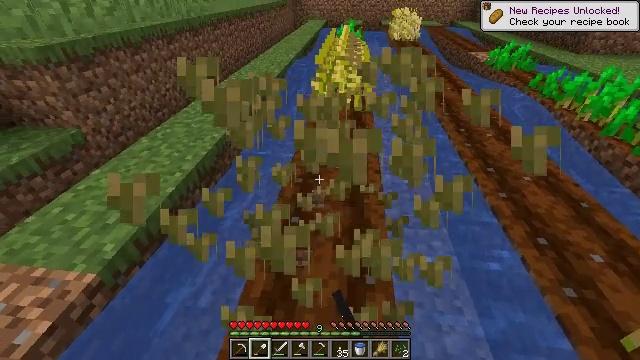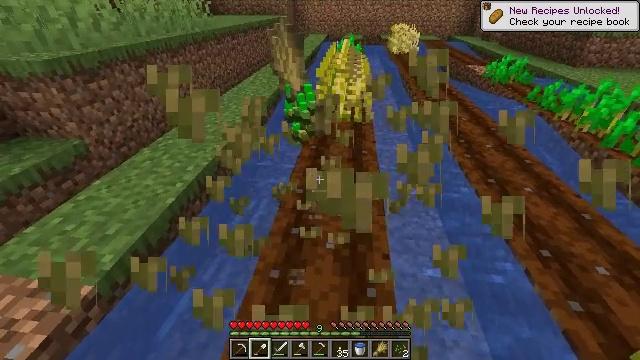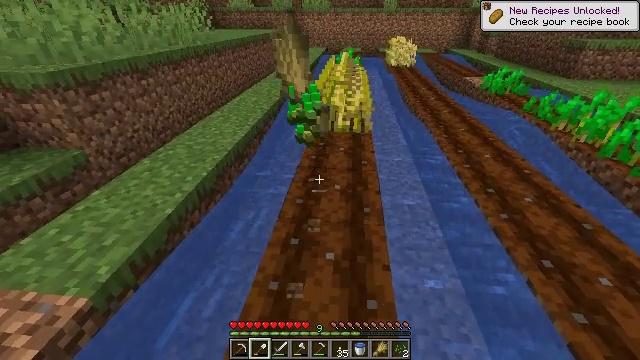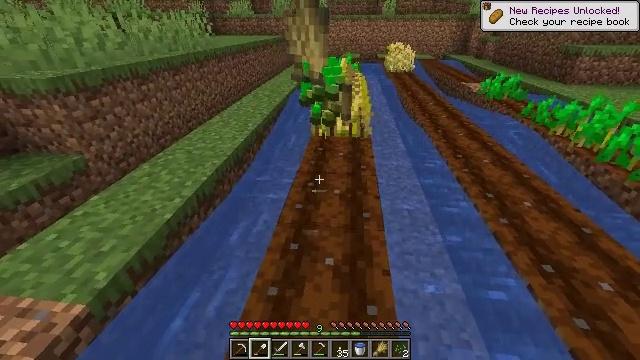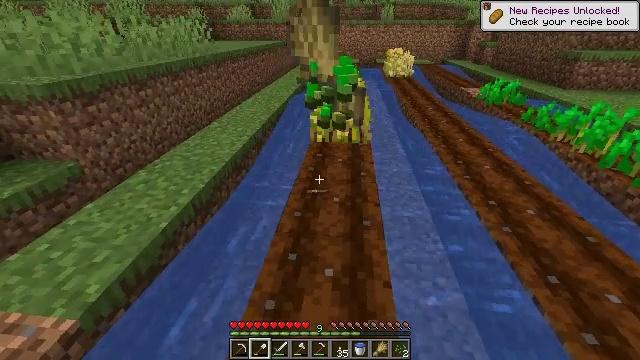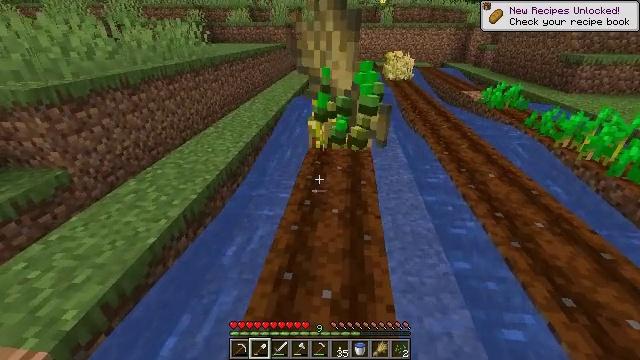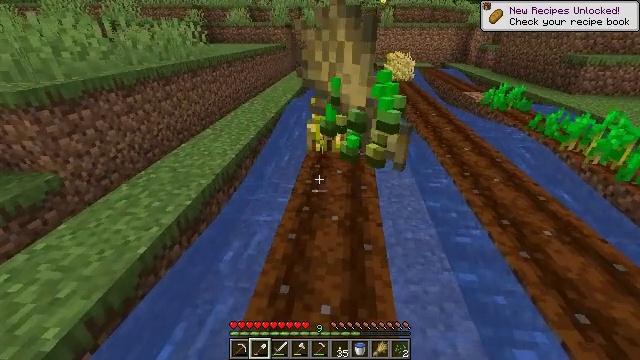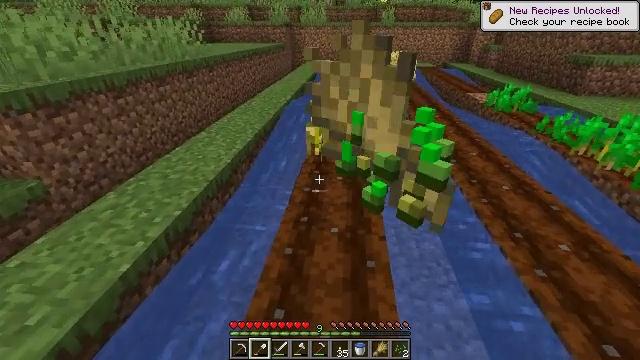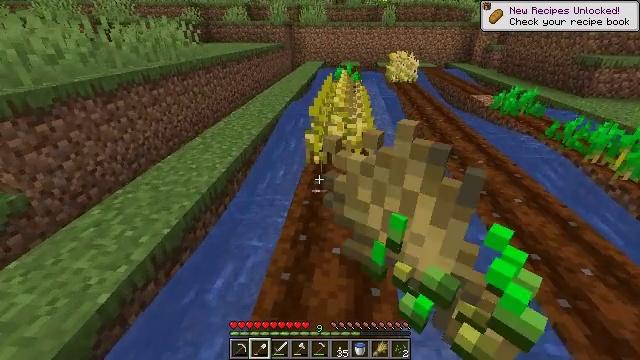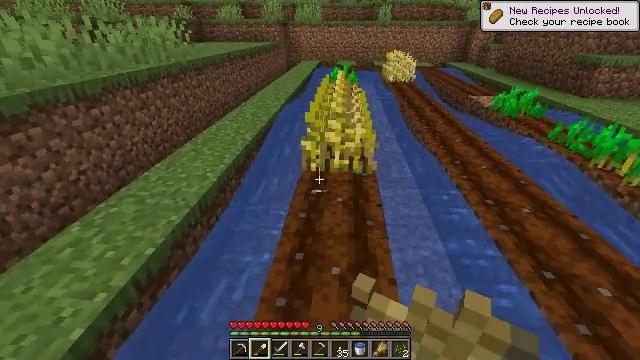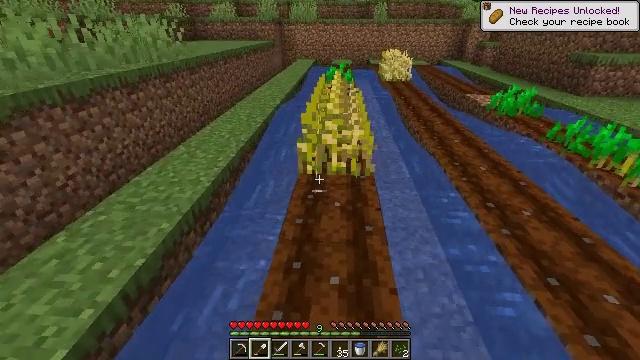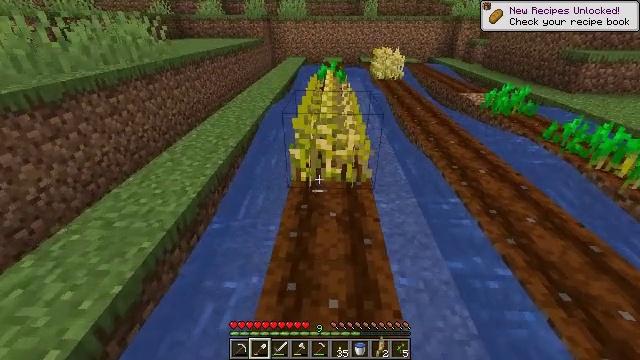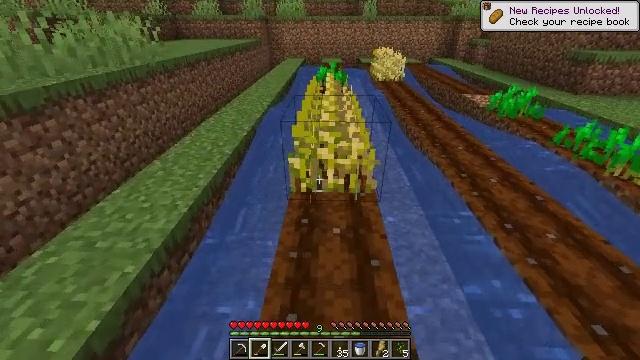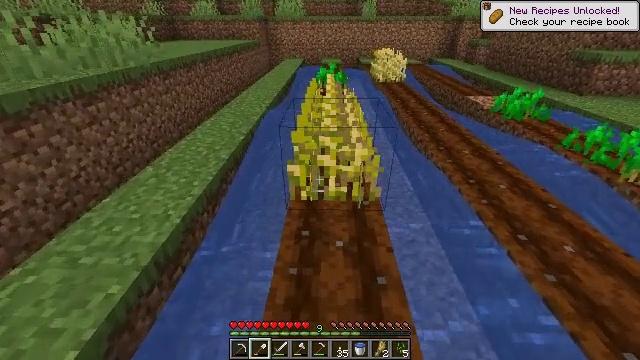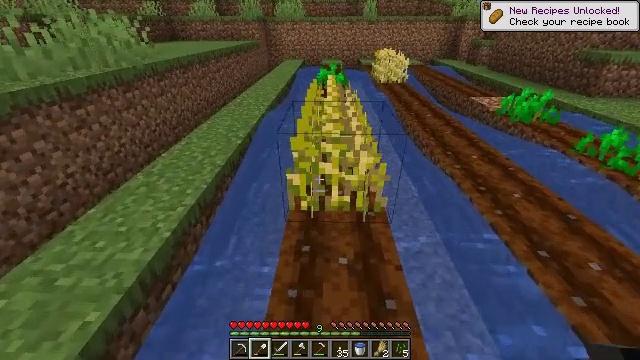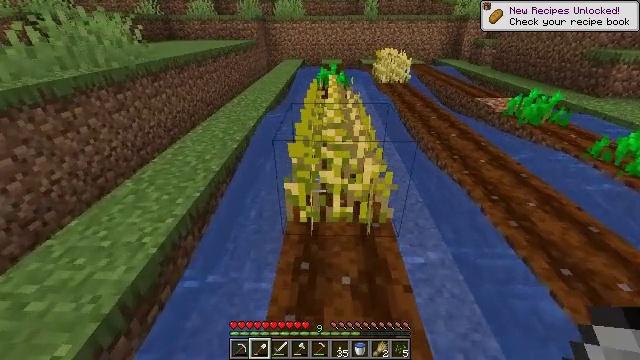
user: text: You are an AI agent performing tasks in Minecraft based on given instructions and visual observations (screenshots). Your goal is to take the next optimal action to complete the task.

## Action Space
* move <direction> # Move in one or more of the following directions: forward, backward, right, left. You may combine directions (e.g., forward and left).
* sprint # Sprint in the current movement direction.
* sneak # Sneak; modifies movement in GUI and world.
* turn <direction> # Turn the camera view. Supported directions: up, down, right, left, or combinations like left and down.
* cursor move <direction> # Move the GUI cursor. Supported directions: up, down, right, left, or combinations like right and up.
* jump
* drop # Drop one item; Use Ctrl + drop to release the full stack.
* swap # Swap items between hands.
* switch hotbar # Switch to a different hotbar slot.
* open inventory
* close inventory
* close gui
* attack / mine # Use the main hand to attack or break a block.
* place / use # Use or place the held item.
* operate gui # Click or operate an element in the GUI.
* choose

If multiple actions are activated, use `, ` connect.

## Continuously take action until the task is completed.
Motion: motion action
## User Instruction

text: Collect wheat crops.
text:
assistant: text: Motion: turn up
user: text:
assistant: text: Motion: turn up
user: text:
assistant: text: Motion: turn up
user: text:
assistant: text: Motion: move forward
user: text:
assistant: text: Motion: move forward
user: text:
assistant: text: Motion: move forward
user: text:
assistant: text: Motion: move forward
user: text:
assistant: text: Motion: move forward
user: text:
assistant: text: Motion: move forward
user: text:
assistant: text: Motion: move forward
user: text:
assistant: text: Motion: move forward, turn right
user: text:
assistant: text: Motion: move forward
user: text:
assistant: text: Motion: move forward
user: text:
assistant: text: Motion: move forward
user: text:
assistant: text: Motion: move forward
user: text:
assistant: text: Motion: move forward
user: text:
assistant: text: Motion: move forward
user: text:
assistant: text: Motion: move forward, turn right
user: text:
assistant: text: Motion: move forward
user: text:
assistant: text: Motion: move forward
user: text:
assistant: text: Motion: move forward
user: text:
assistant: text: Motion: move forward, turn right
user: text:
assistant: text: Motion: move forward, turn right
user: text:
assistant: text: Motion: move forward
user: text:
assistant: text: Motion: move forward
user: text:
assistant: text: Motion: move forward
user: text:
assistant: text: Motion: move forward
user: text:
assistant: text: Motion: move forward
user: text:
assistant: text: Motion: move forward
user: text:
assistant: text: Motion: move forward